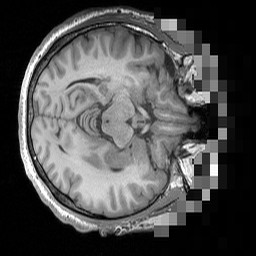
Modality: T1w
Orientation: axial
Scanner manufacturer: siemens
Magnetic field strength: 3 T
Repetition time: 1.5 s
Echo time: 0.00291 s